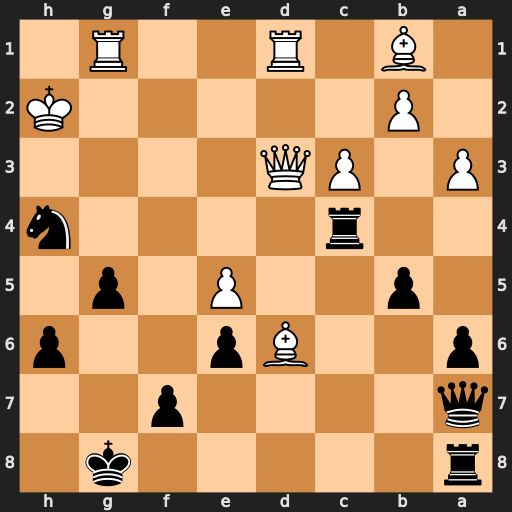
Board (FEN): r5k1/q4p2/p2Bp2p/1p2P1p1/2r4n/P1PQ4/1P5K/1B1R2R1
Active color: b
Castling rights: -
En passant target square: -
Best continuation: Qf2+ Kh1 Nf5